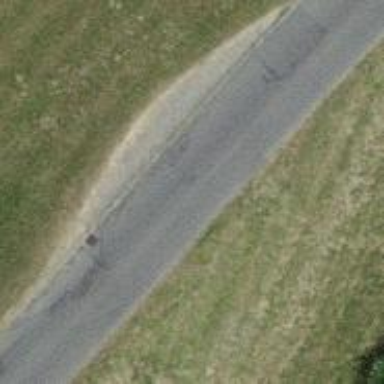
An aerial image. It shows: Passing place on the road.